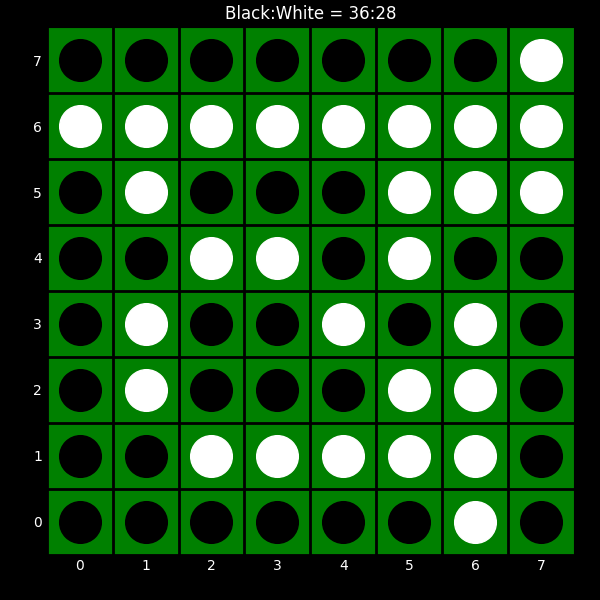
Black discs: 36
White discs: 28